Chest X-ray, PA view. Patient: 22 years old, sex M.
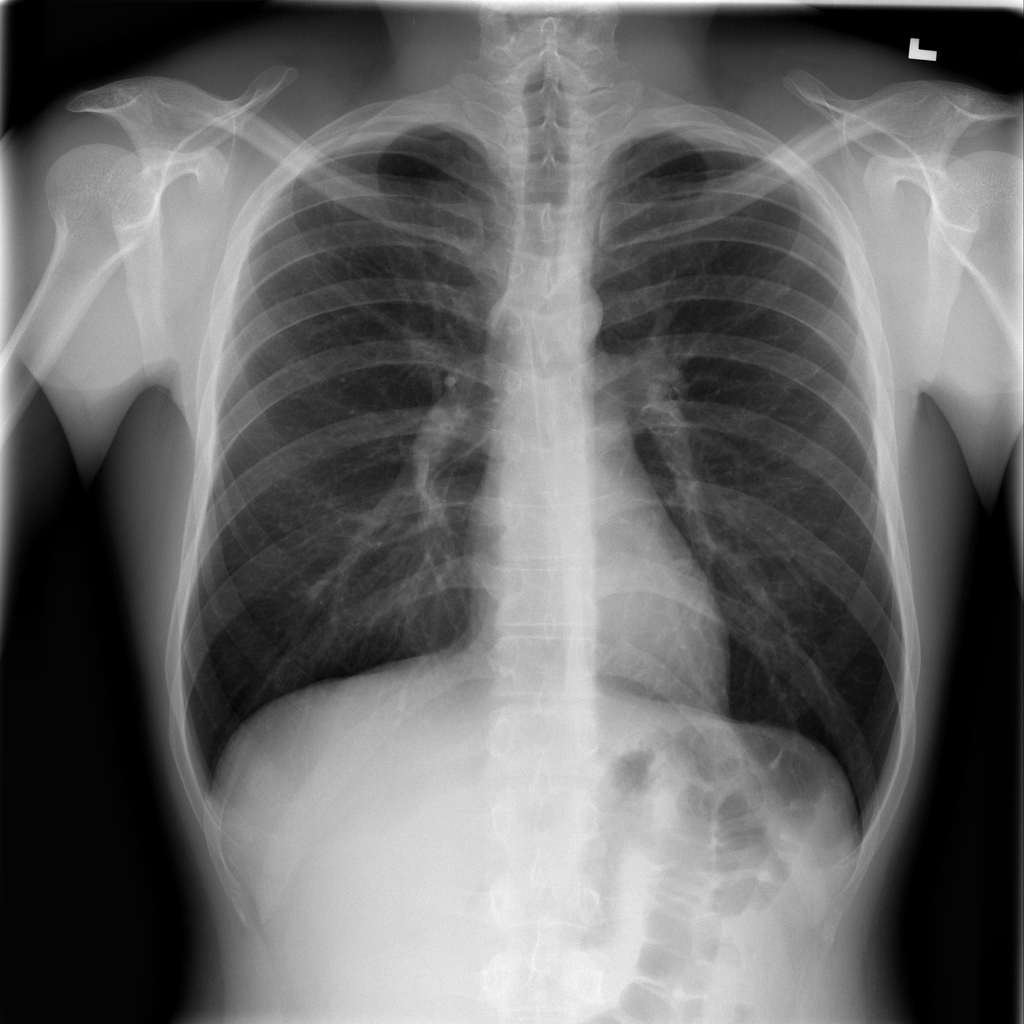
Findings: No Finding